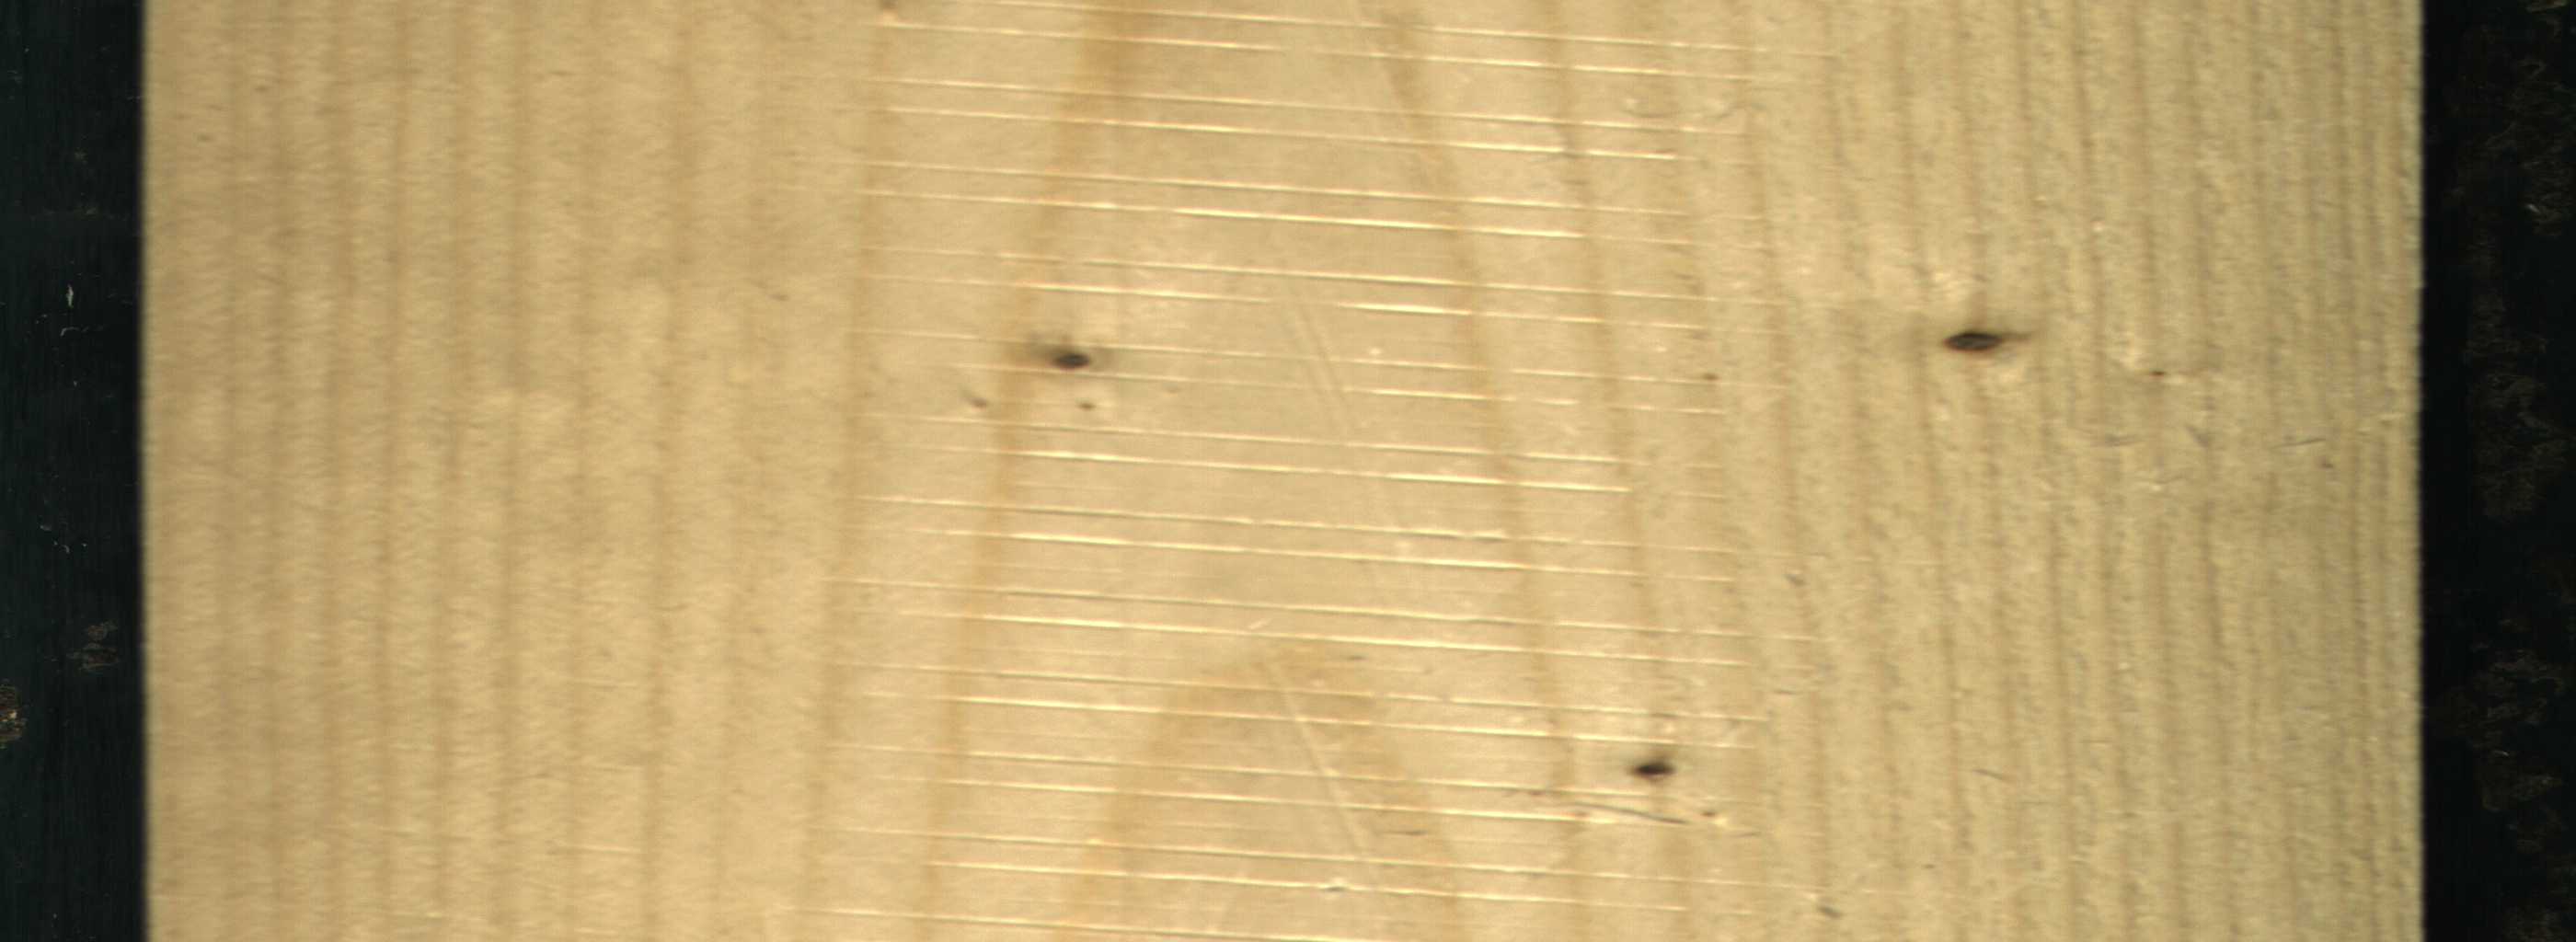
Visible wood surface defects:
Live_Knot
Live_Knot
Live_Knot